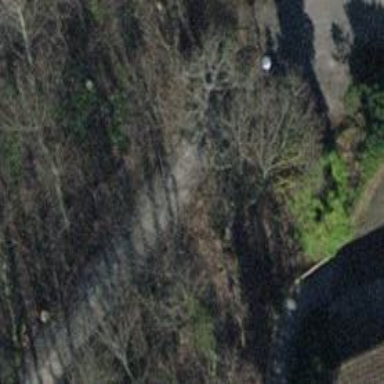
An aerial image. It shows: Asphalt steps along the road.